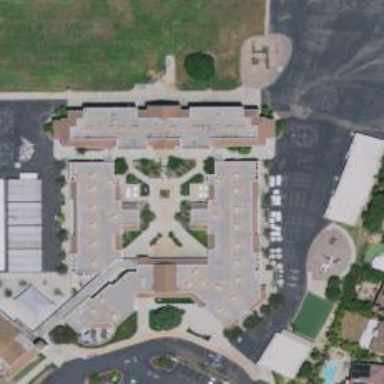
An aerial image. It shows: Educational building.